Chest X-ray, AP view. Patient: 51 years old, sex M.
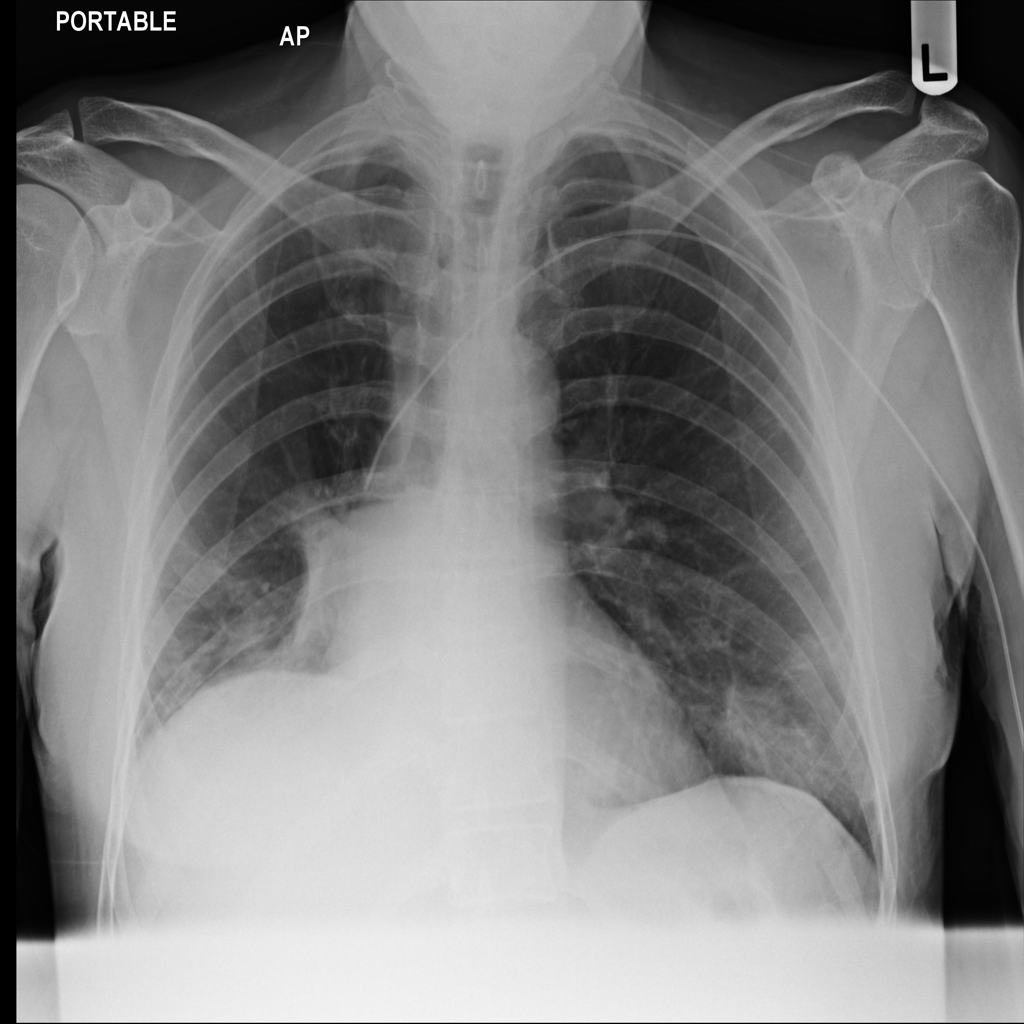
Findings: No Finding